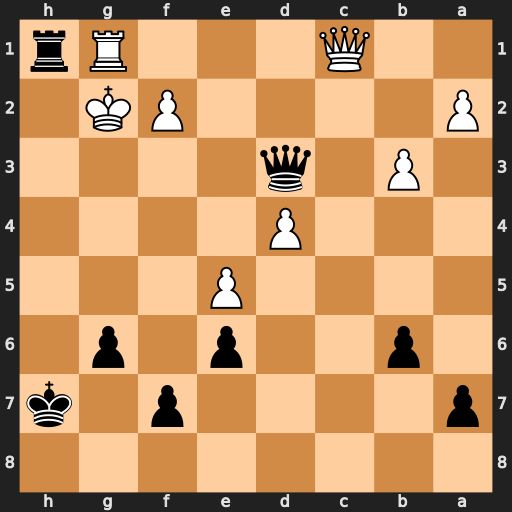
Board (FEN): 8/p4p1k/1p2p1p1/4P3/3P4/1P1q4/P4PK1/2Q3Rr
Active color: b
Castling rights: -
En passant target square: -
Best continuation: Qh3#